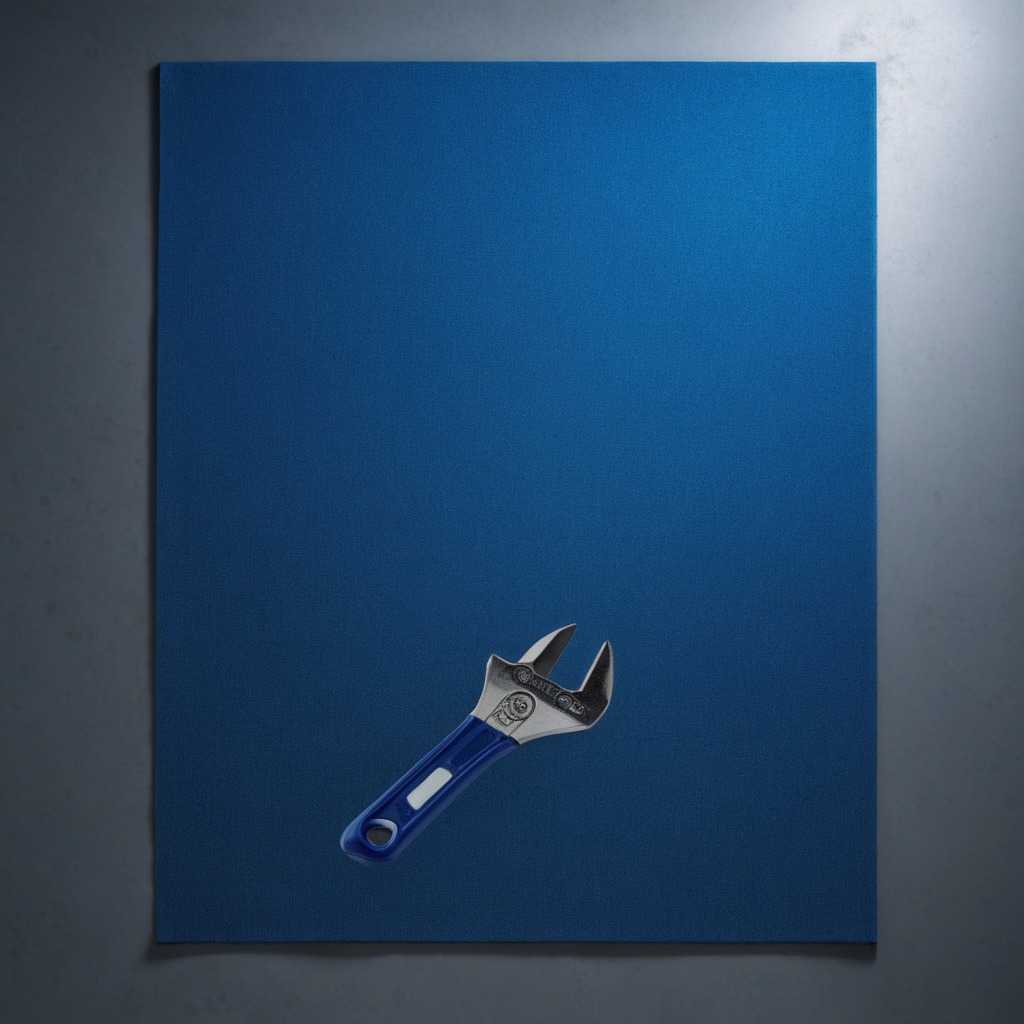
An wrench is lying on the blue rubber mat.